Interaction volume radius: 5 \u00c5
Interaction volume height: 30 \u00c5
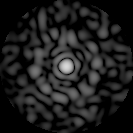
Disorder parameter: 0.8815